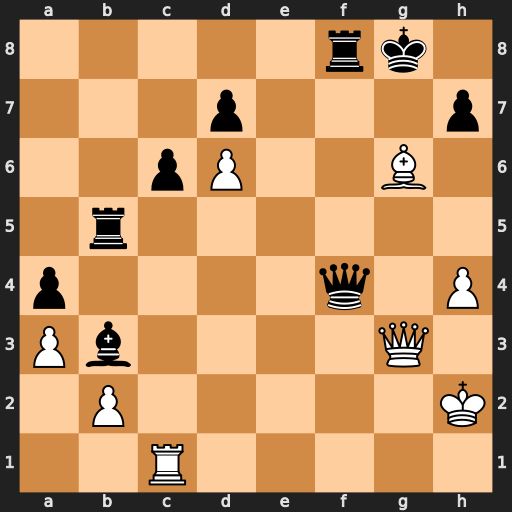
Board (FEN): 5rk1/3p3p/2pP2B1/1r6/p4q1P/Pb4Q1/1P5K/2R5
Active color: w
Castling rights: -
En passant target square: -
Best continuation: Bf7+ Kxf7 Qxf4+